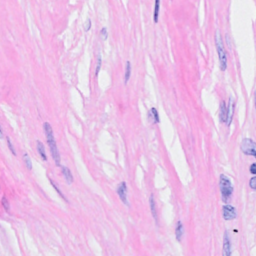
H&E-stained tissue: Breast